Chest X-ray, AP view. Patient: 64 years old, sex M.
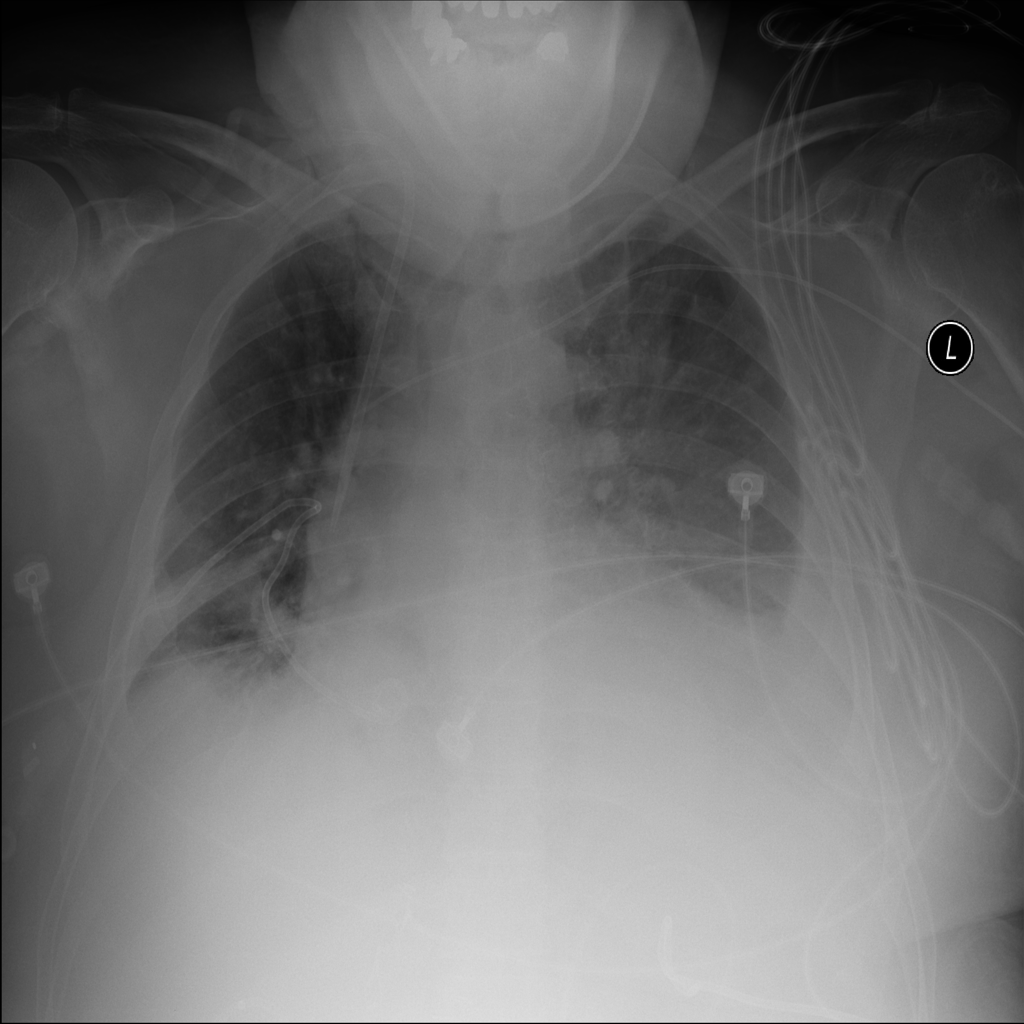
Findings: Effusion, Infiltration